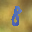
Label: 8